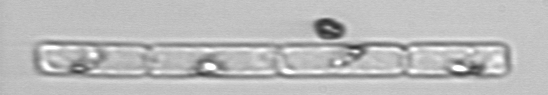
Label: Guinardia_delicatula